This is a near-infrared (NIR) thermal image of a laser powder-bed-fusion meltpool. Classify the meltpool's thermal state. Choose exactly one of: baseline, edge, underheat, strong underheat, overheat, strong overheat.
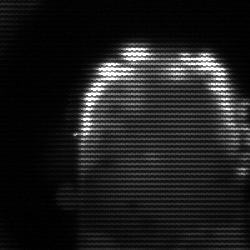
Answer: baseline